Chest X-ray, AP view. Patient: 42 years old, sex M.
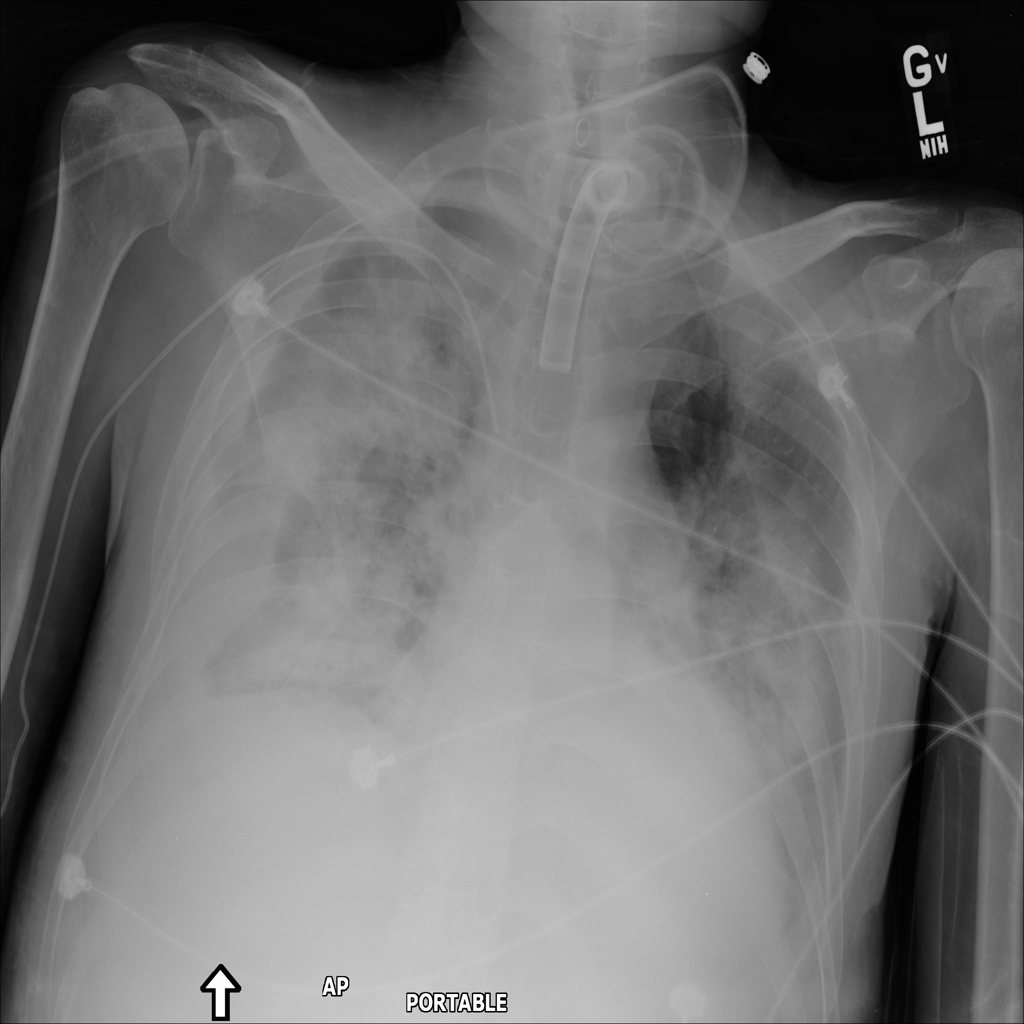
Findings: No Finding